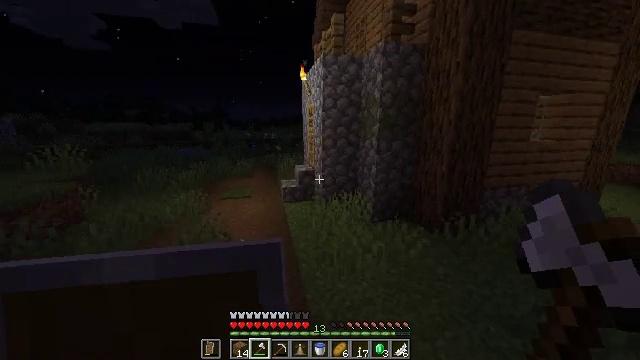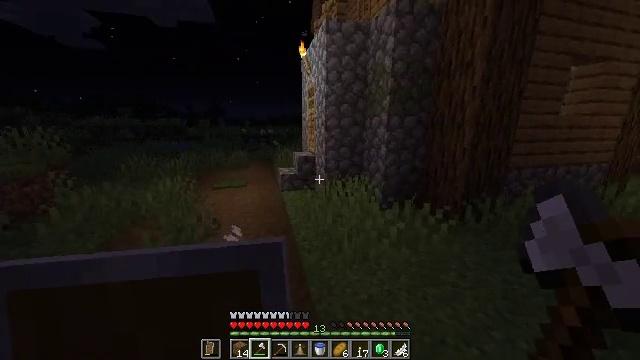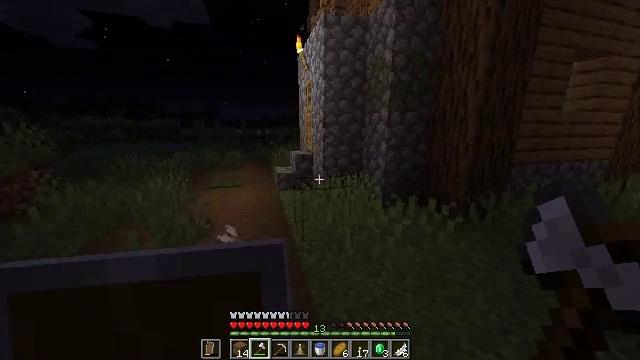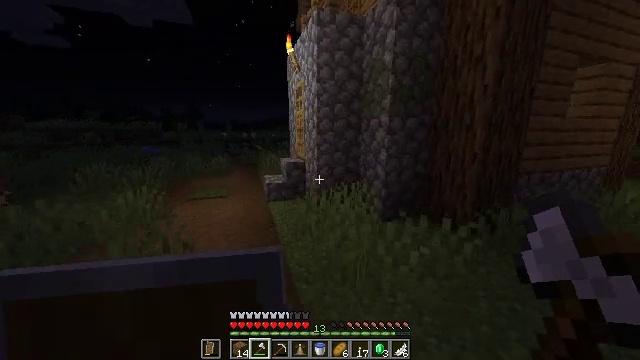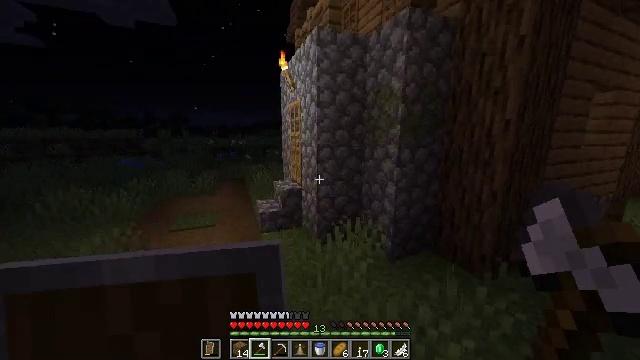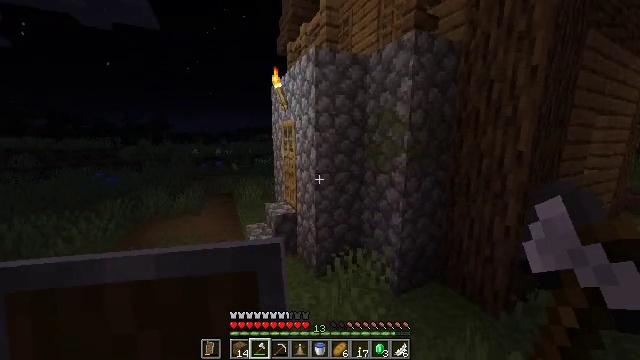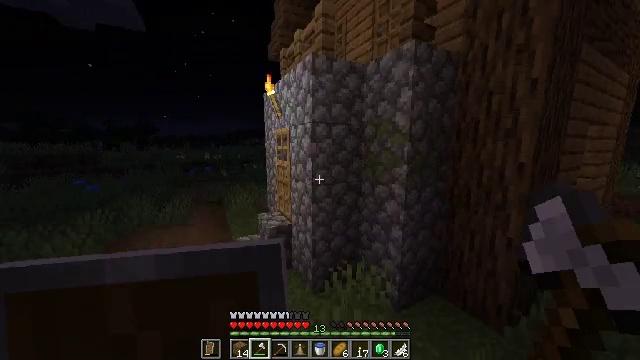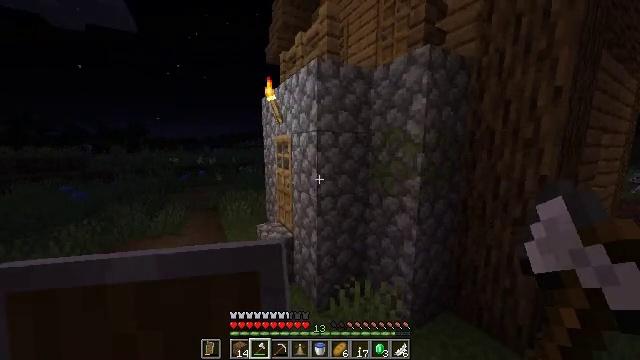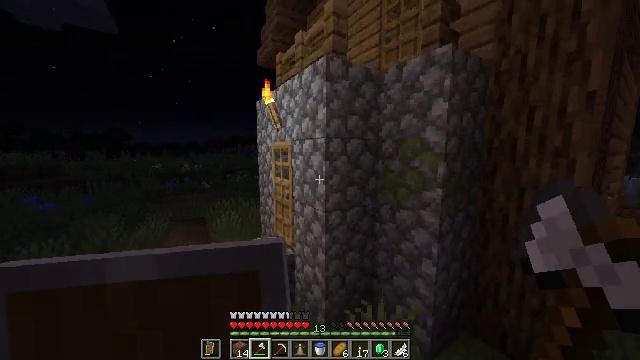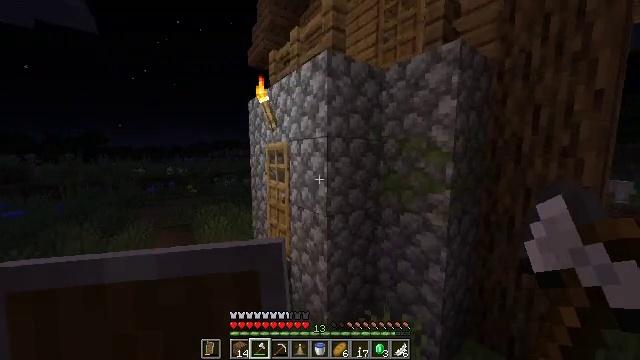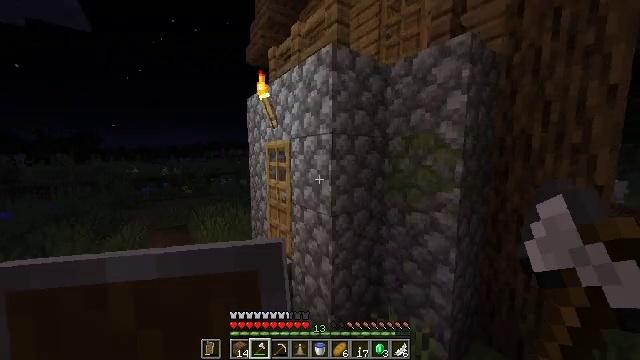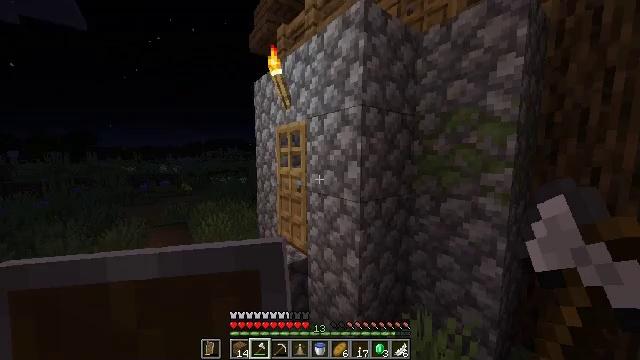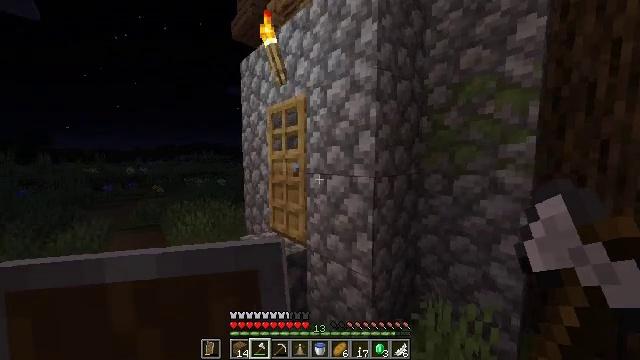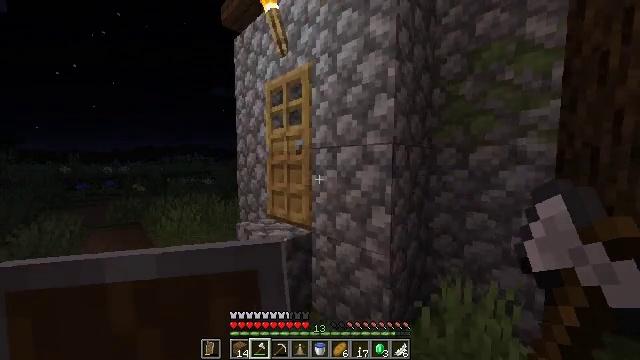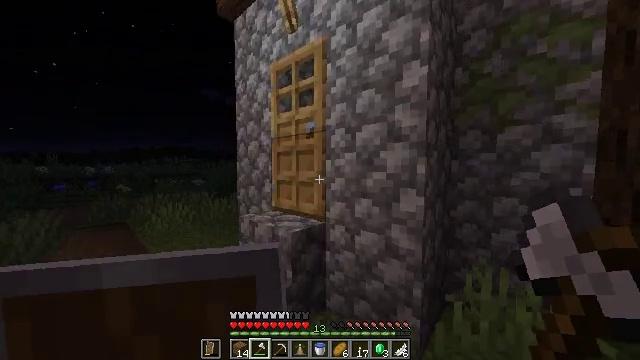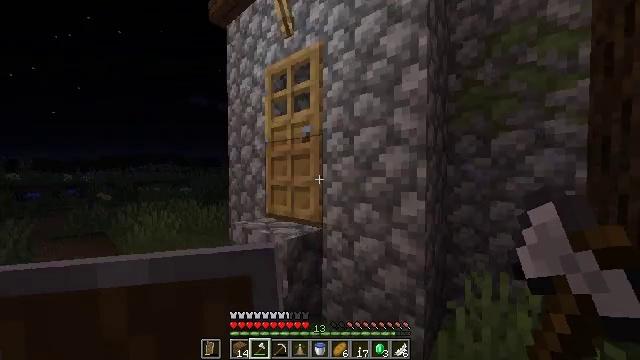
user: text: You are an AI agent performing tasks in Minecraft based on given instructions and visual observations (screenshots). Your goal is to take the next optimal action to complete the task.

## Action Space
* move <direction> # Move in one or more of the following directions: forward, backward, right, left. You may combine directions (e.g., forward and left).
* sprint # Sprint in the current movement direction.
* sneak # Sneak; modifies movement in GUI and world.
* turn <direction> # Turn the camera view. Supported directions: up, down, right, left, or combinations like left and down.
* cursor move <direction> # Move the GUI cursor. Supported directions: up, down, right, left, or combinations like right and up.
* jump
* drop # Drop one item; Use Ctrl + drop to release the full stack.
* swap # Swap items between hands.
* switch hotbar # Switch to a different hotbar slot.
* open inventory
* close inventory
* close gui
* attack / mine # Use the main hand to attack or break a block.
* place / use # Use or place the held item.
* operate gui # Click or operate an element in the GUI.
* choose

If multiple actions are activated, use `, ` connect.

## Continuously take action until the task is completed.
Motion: motion action
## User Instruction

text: Break the white bed to relocate it.
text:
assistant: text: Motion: move forward and move left, sprint, jump
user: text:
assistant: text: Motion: move forward and move left, sprint, turn right, jump
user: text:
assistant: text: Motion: move forward and move left, sprint, turn right, jump
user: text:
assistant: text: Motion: move forward and move left, sprint, turn right, jump
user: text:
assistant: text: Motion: move forward and move left, sprint, turn right and up, jump
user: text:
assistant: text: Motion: move forward and move left, sprint, turn right and up, jump
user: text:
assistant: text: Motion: move forward and move left, sprint, turn right, jump
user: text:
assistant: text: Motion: move forward and move left, sprint, turn right and up, jump
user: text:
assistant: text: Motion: move forward and move left, sprint, turn right and up
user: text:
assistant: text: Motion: move forward and move left, sprint
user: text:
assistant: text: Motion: move forward and move left, sprint
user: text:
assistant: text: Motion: move forward and move left, sprint, turn right and up
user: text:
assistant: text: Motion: move forward and move left, sprint, turn right
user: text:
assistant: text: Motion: move forward and move left, turn right
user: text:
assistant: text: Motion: move forward and move left, turn right and up
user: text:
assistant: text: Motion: move forward and move left, turn right and up
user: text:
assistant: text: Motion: move forward and move left, turn right and up
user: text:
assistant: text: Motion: move forward and move left, turn right, use / place
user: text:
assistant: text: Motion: move forward and move left, use / place
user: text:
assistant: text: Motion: move forward, turn right, use / place
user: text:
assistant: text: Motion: move forward, turn right
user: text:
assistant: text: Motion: move forward, turn right
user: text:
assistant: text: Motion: move forward, turn right
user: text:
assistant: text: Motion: move forward, turn right and down
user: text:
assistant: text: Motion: move forward, turn right and down
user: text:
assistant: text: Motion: move forward and move right
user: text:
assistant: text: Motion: move forward and move right
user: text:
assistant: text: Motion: move forward and move right, turn down
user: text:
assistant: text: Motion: move forward and move right
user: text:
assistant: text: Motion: move forward and move right, turn down